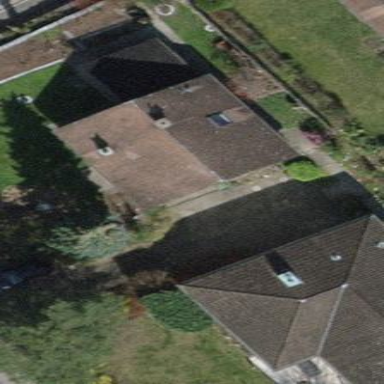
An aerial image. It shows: Detached building with gabled roof.